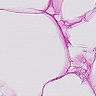
Metastatic tissue present: no